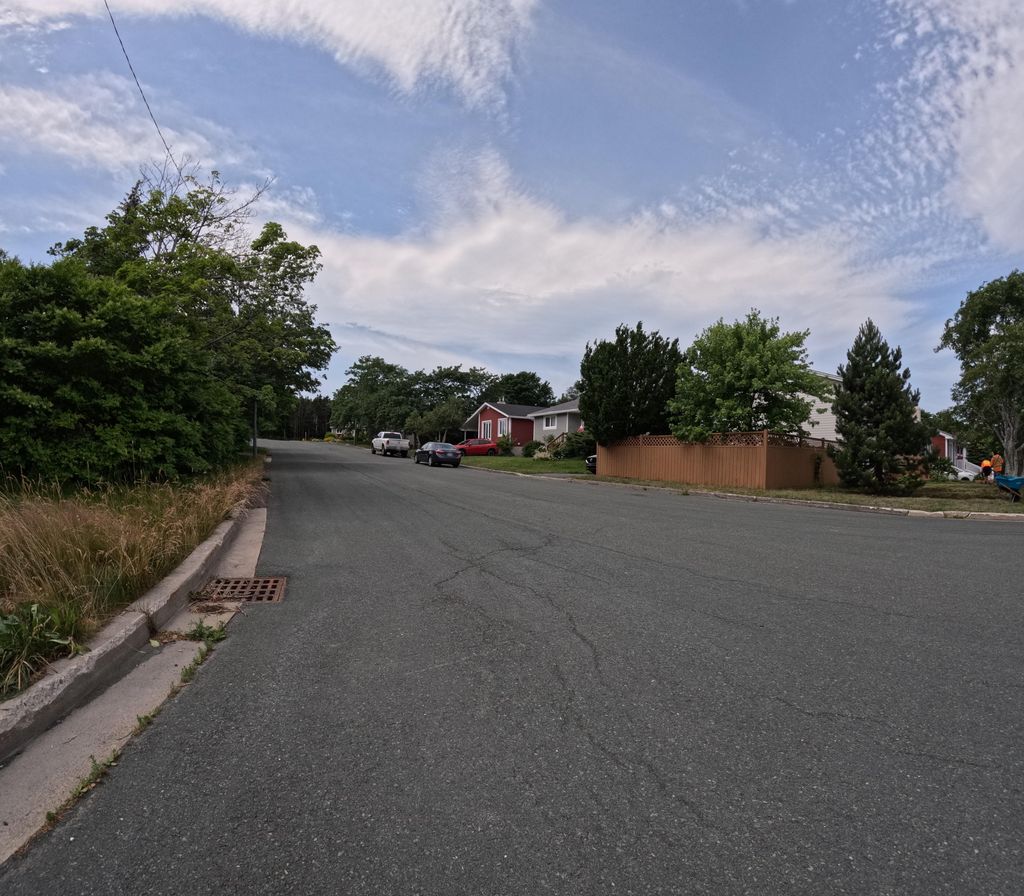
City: st_johns